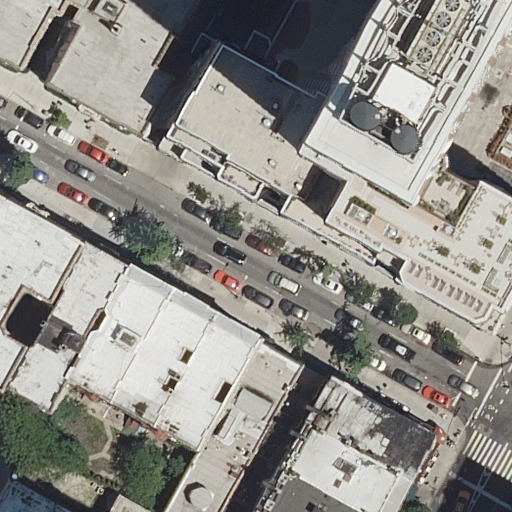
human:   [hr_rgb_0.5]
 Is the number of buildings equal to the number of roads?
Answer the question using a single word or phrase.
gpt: no

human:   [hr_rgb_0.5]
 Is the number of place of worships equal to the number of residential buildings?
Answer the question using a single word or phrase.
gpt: no

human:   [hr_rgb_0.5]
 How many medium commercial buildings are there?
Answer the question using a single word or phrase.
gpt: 0

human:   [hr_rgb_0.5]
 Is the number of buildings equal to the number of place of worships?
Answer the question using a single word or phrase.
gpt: no

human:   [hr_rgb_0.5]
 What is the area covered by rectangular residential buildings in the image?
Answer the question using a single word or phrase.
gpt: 1282m2

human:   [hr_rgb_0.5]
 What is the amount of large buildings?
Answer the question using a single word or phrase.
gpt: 4

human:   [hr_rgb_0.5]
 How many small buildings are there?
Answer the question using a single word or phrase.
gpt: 5

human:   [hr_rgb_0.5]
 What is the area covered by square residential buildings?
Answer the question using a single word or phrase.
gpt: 0m2

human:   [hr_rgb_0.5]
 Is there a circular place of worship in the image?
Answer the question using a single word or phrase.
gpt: no

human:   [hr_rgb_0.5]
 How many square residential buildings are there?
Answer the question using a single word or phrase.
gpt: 0

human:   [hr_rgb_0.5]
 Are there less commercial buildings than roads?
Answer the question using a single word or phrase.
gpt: yes

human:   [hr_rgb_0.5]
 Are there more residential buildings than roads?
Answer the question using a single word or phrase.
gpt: yes

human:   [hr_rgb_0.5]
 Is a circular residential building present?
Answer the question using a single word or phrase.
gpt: no

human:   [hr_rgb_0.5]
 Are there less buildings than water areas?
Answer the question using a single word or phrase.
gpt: no

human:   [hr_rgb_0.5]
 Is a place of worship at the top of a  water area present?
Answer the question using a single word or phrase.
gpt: no

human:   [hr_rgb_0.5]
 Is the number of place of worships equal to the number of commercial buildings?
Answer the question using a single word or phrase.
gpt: no

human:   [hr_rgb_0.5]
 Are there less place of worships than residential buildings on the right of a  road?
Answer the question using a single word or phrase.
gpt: yes

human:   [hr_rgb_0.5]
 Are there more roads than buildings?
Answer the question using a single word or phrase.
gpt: no

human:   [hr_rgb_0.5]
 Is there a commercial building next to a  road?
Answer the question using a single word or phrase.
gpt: no

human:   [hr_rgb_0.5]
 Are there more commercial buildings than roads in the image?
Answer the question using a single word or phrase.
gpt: no

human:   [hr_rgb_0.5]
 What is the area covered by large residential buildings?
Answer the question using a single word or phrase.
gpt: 3687m2

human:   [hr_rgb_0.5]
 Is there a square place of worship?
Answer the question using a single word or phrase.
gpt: no

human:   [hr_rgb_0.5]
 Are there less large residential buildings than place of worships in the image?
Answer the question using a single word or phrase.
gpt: no

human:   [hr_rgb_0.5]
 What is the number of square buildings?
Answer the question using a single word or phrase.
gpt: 0

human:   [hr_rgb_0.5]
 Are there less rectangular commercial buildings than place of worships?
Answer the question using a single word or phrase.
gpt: yes

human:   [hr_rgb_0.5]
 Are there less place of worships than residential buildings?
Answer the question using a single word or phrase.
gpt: yes

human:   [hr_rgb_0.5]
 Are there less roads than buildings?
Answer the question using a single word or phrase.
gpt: yes

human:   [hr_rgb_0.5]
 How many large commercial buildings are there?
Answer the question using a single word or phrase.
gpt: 0

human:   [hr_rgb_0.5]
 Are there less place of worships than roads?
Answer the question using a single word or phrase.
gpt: yes

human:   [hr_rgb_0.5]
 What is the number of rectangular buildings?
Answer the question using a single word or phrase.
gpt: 8

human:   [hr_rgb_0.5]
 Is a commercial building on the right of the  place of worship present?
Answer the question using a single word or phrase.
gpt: no

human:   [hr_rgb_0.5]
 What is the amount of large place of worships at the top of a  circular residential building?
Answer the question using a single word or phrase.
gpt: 0

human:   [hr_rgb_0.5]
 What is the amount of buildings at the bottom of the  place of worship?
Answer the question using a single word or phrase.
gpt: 0

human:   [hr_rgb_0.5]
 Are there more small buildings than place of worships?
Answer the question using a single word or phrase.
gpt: yes

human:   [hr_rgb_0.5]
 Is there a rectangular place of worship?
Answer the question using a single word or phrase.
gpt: yes

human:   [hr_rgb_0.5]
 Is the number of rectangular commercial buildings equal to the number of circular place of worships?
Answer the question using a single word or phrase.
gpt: yes